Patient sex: M
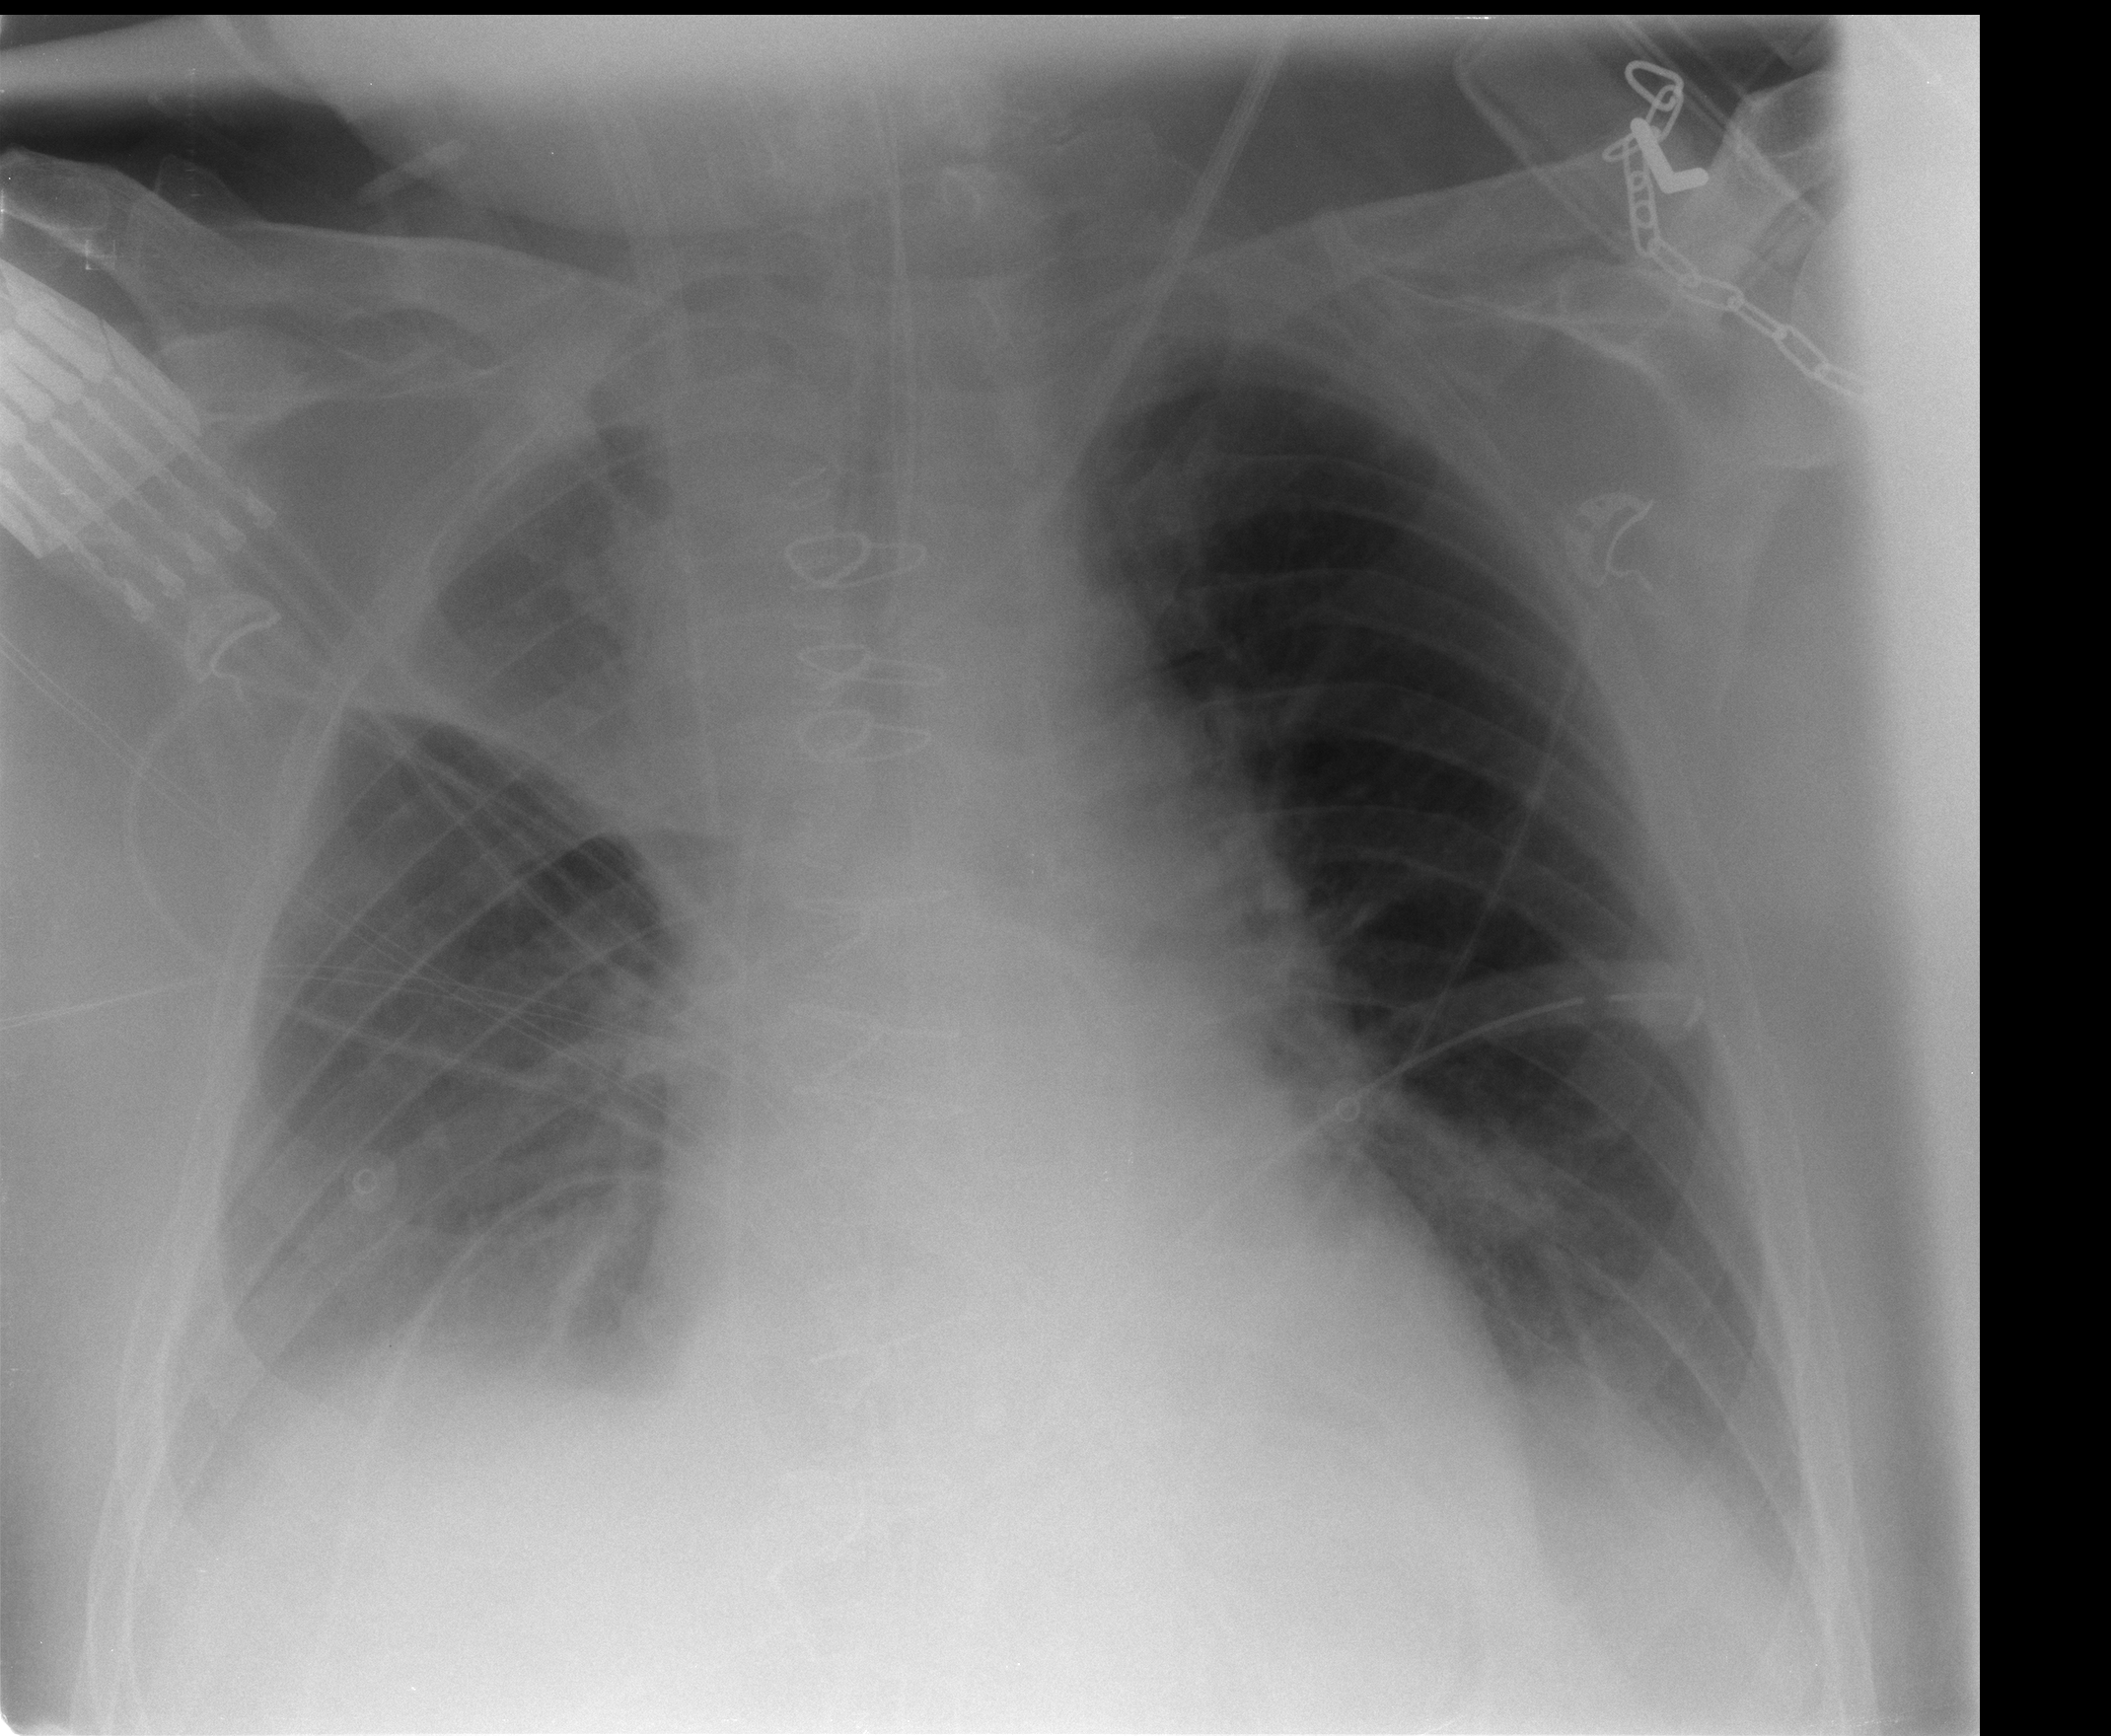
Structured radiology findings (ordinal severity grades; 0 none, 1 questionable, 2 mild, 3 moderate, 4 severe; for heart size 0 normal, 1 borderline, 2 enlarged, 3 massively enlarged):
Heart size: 1
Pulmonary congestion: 2
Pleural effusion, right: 1
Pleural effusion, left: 0
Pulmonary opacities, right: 2
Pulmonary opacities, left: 0
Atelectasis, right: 2
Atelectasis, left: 0